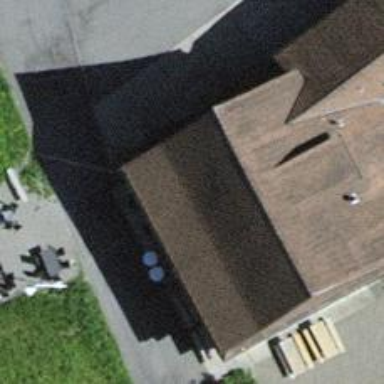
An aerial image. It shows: Restaurant.